Field crop: maize
Growth stage: 2
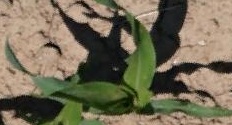
Species: maize